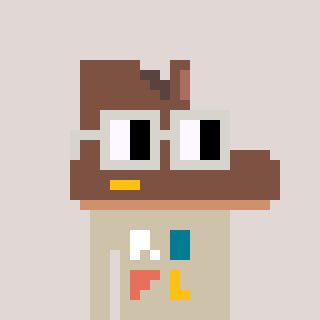
a pixel art character with square light gray glasses, a boot-shaped head and a bege-colored body on a warm background